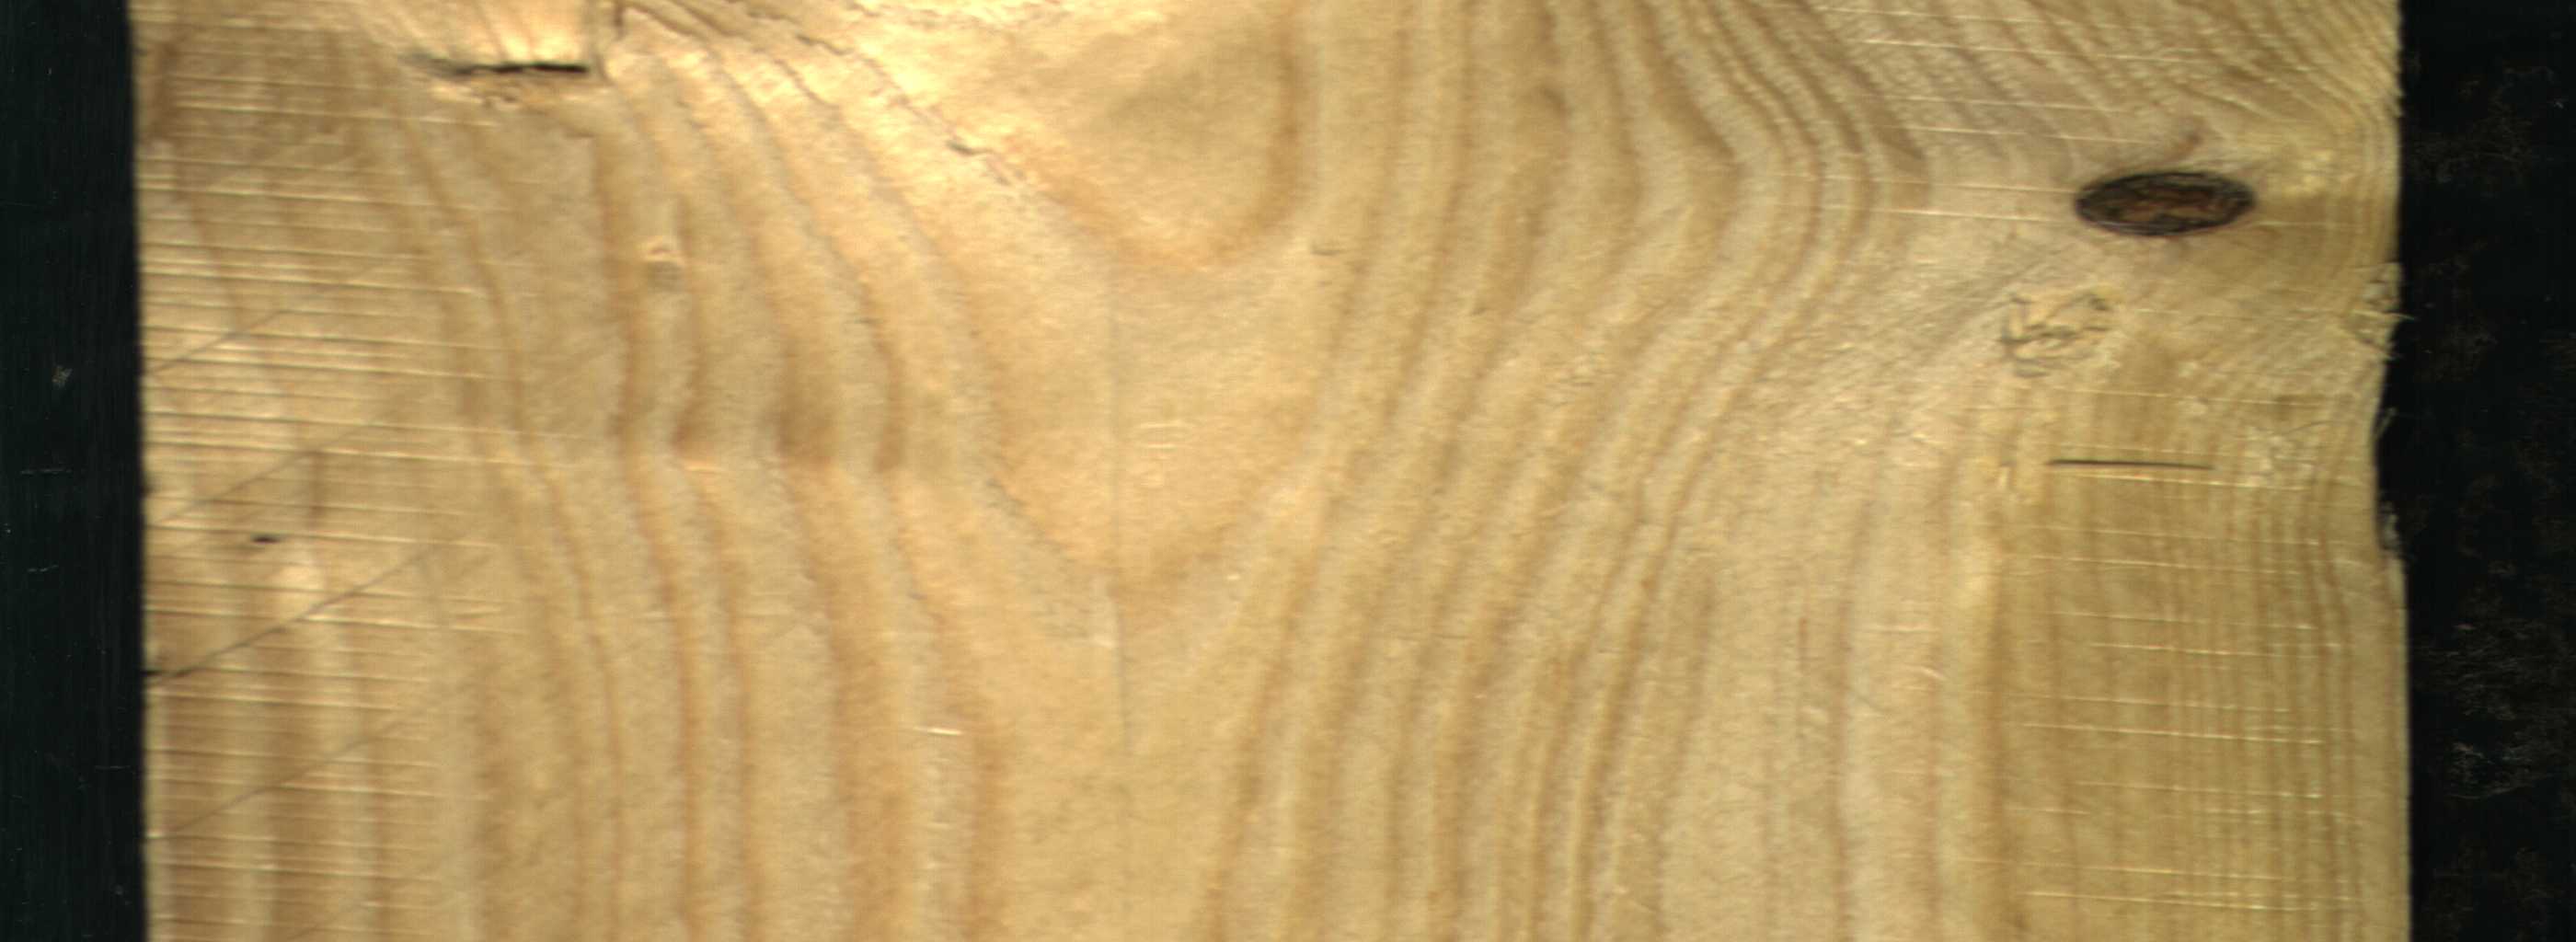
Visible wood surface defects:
Dead_Knot
Dead_Knot